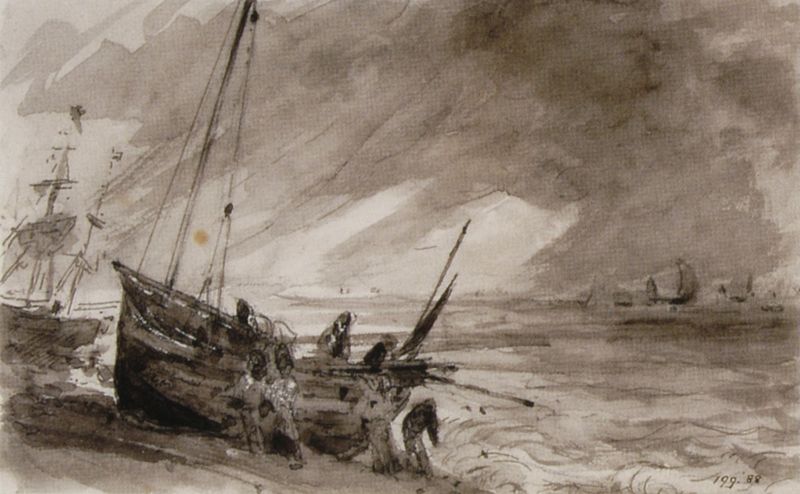
Titel: Coast Scene at Brighton
Künstler: John Constable
Standort: London
Institution: Victoria & Albert Museum
Schlagwörter: dunkel, feder, gewitter, himmel, mann, meer, schatten, wasser, weiß, wolken, aquarell, fluss, menschen, sand, see, ufer, braun, grau, licht, männer, schwarz, skizze, zeichnung, haus, wolke, beige, malerei, leinen, mensch, holland, porträt, signatur, ferne, horizont, regenhimmel, wind, sonne, land, personen, boot, boote, ruder, gischt, küste, schiff, schiffe, segel, segelboot, segelschiffe, strand, welle, wellen, papier, studie, fischer, mast, segelschiff, datierung, grafik, graphik, sepia, bug, figuren, masten, brandung, landung, schiffbruch, seemänner, seenot, seile, sturm, unglück, unwetter, wogen, ruderer, datum, zahlen, jahreszahl, anlegen, segelboote, takelage, taue, regen, laviert, tusche, kohle, seil, druck, illustration, koloriert, aquatinta, bleistift, pinsel, seegang, zahl, wrack, matrosen, maste, wellenkamm, gerafft, umbra, lavierung, gestrandet, schiffbrüchige, bergen, rumpf, fahrt, tuschezeichnung, besatzung, schiffsmast, maritim, seeleute, flüchtig, schiffsbruch, schiffbrüchig, piraten, schiffsunglück, dunkle wolken, schiffsbrüchige, anlanden, schiffsbrpchige, gestranded, meer+, tauwerk, segelgrau, 19.9.88, lamdung, segeloot, kologiert